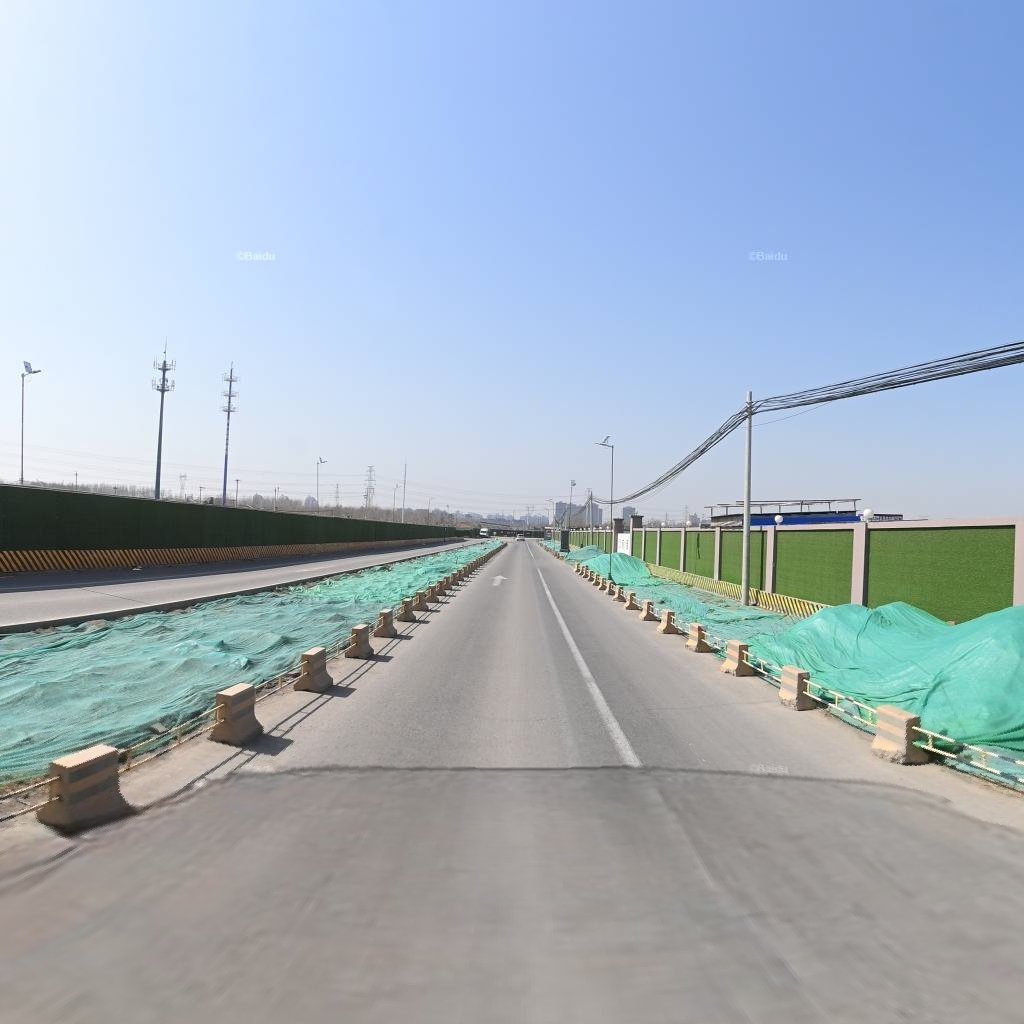
Region: Chaoyang
Road damage annotations: transverse crack